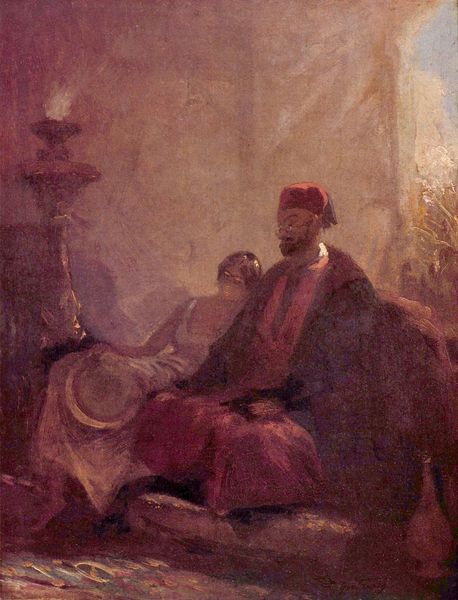
Titel: Im Harem
Künstler: Carl Spitzweg
Standort: Schweinfurt
Institution: Sammlung Georg Schäfer
Schlagwörter: blau, feuer, gemälde, himmel, mann, schatten, umhang, weiß, wolken, gelb, menschen, mädchen, sitzen, ausschnitt, braun, fenster, frau, hut, kleid, lampe, licht, pastell, raum, skizze, zeichnung, zimmer, haus, rot, tuch, wolke, haube, malerei, teppich, bart, flasche, mütze, wand, arme, mensch, gelehrte, innenraum, öl, rauch, sonne, gewand, kostüm, mantel, sessel, sitzend, stoff, paar, rosa, amphore, krug, vase, kopfbedeckung, sommer, ruhe, sofa, liegen, bogen, hosen, sonnenlicht, mauer, nebel, tag, rast, kissen, polster, kerze, bett, leuchter, stufe, lichteinfall, quaste, liegend, kühle, barfuss, diwan, orient, strahlen, asien, brille, scheich, entspannung, karaffe, öffnung, harem, rotbraun, hingabe, ständer, anlehnen, orientalismus, fackel, arabien, islam, brillen, sultan, schneidersitz, shisha, lümmeln, fes, türke, fez, kaftan, moslem, fru, muslime, mützr, emir, faith, fakel, swarm, +hut